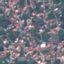
Land use / land cover: Residential